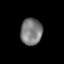
Tissue: lung
Cell type: T cells
Senescence score: 0.2244
Nuclear area (px): 565
Mean DAPI intensity: 124.142